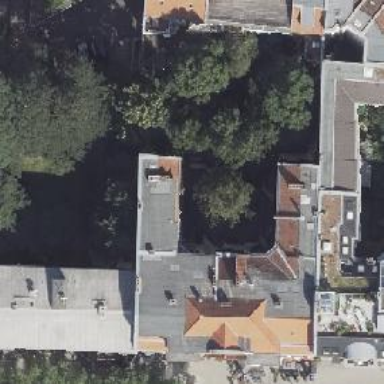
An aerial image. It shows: The image shows part of apartment building.